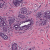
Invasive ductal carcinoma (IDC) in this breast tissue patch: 0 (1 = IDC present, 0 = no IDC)